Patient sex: M
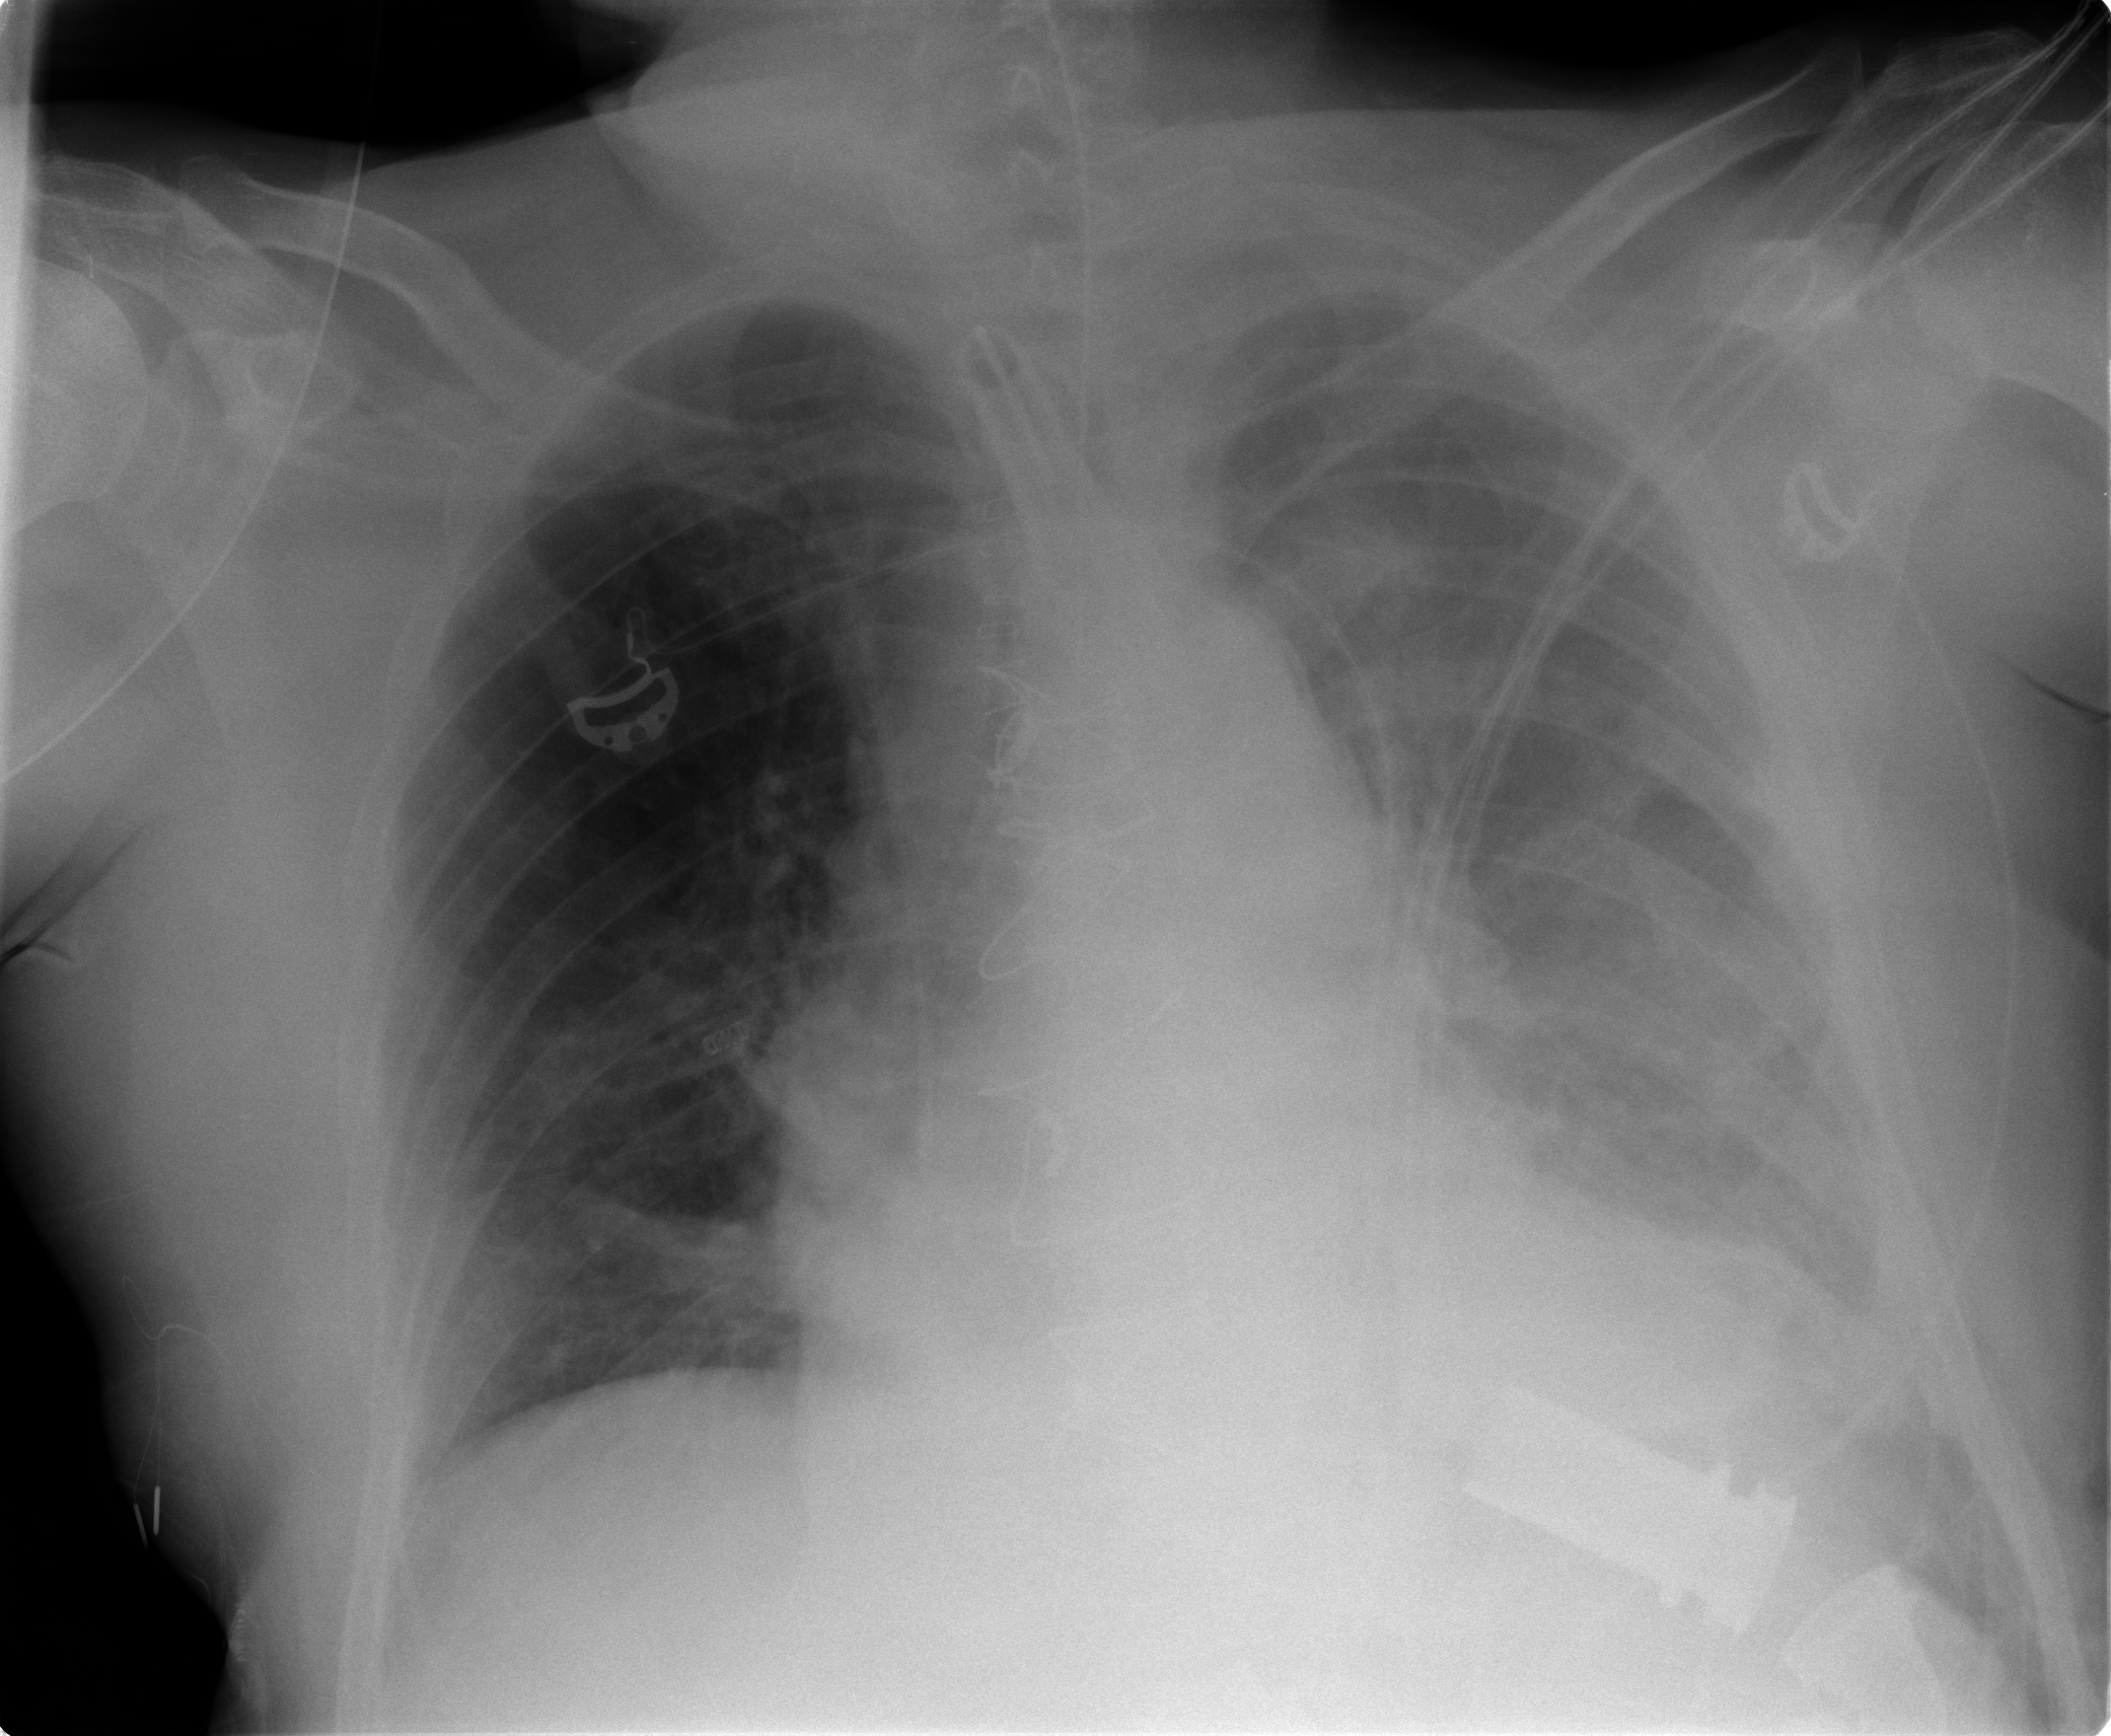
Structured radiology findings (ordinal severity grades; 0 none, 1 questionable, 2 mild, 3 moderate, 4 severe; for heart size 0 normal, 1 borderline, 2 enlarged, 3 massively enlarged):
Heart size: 2
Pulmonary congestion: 2
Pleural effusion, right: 0
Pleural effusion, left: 3
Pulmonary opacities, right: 0
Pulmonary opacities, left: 2
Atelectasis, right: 2
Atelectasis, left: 2